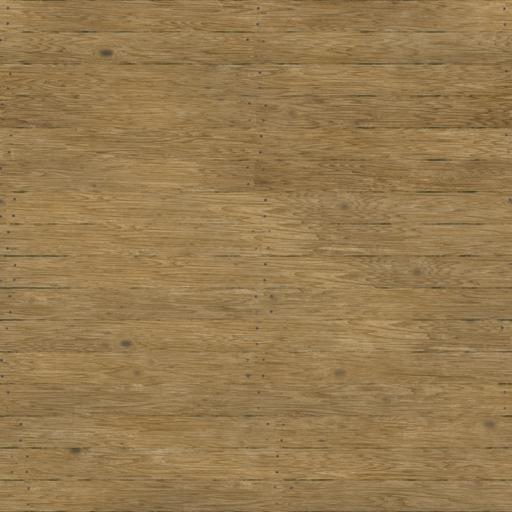
Tags: planks